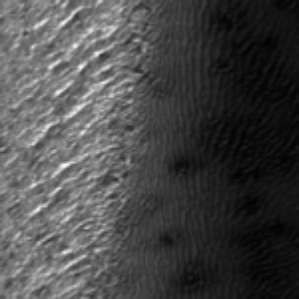
Label: frost